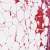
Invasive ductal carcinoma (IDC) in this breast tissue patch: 0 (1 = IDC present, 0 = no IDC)